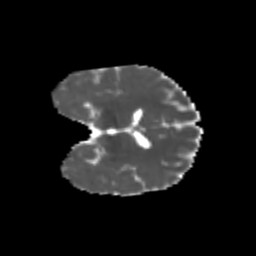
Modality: MD
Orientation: coronal
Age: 7
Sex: male
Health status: healthy